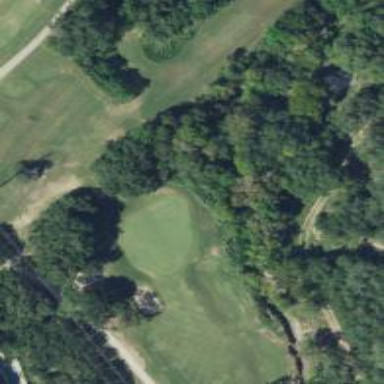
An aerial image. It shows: View of golf hole.